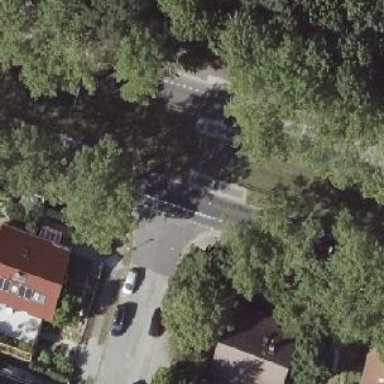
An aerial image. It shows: Unmarked crossing on the road.